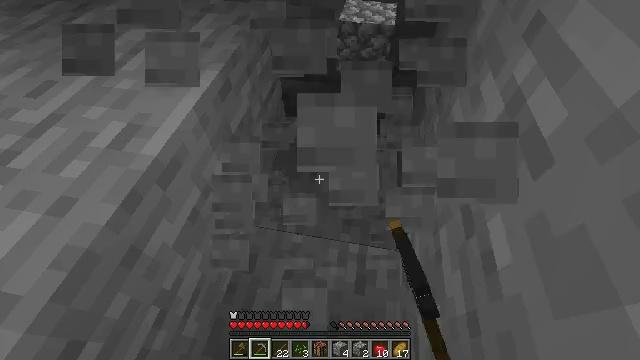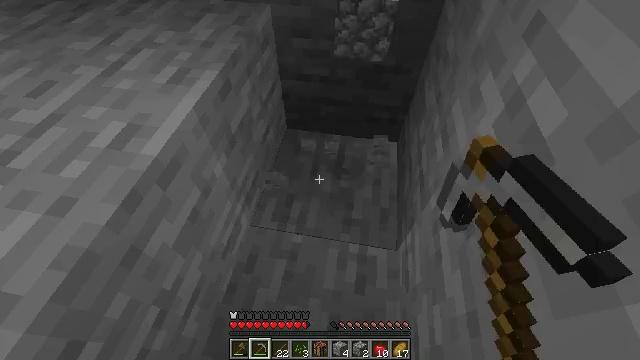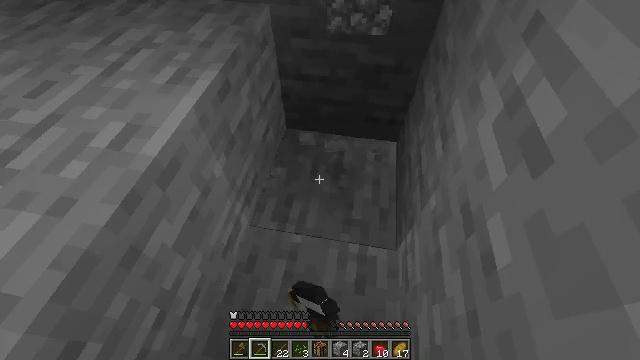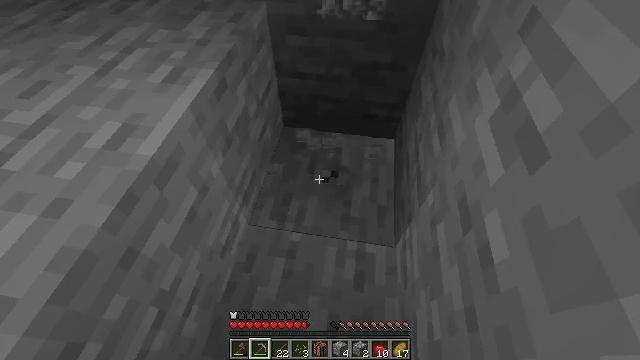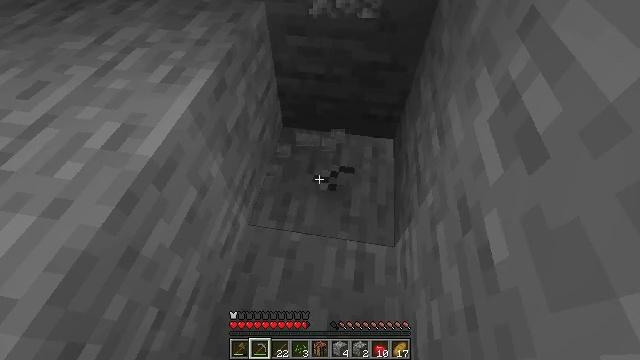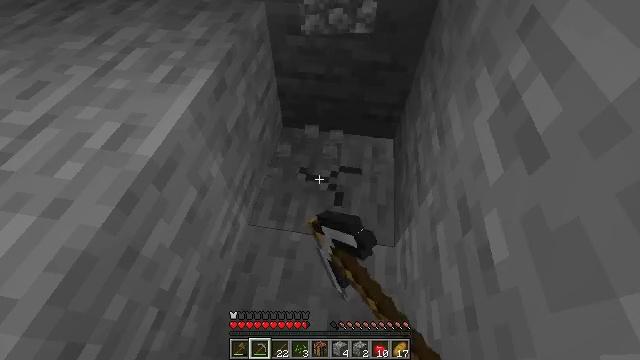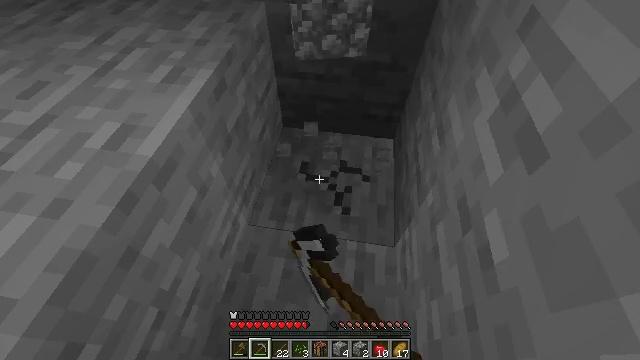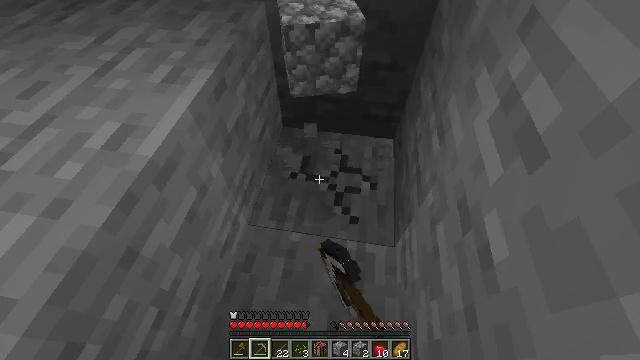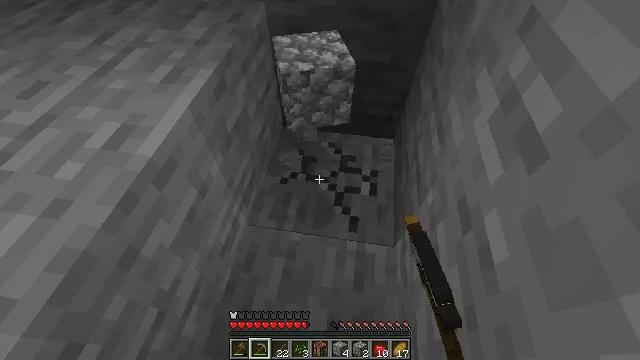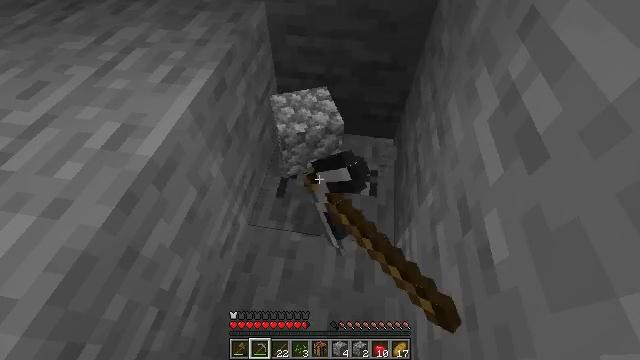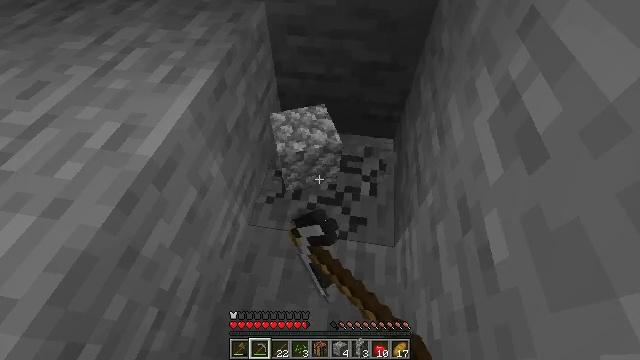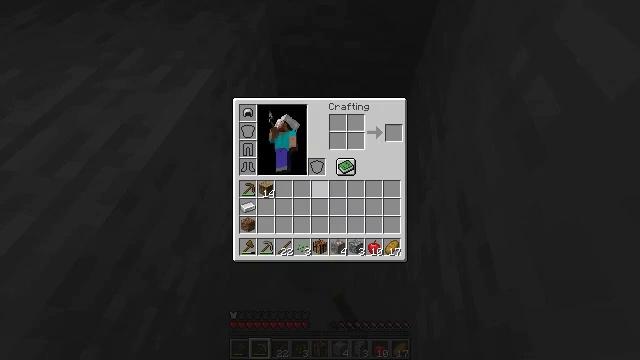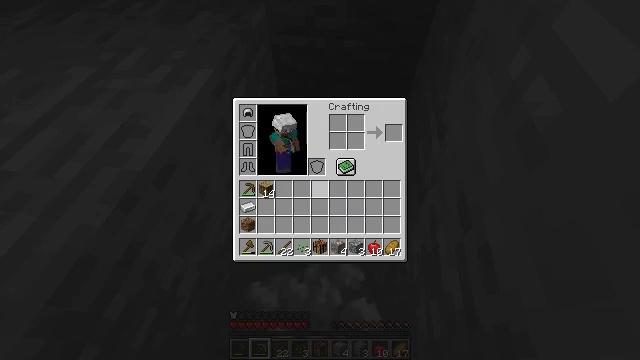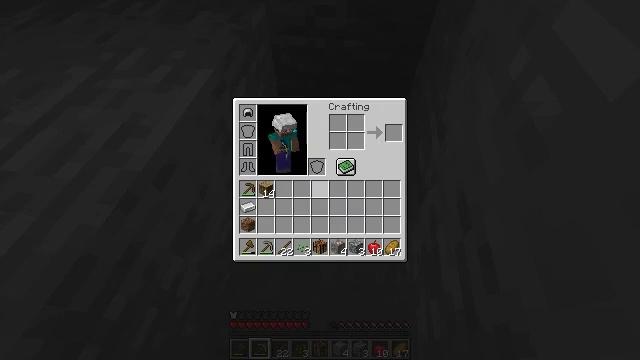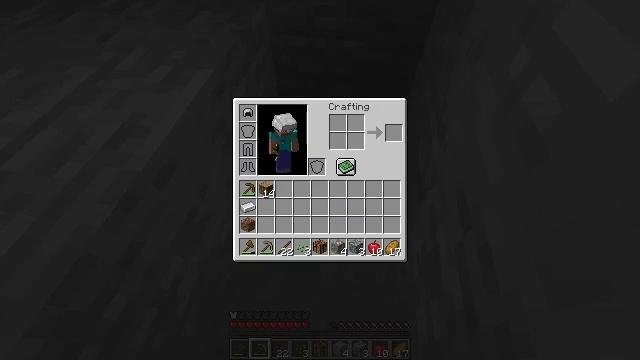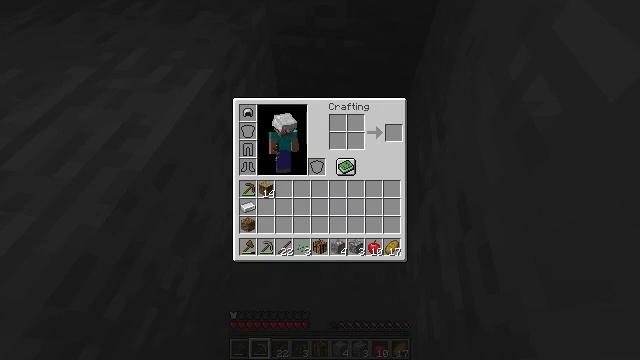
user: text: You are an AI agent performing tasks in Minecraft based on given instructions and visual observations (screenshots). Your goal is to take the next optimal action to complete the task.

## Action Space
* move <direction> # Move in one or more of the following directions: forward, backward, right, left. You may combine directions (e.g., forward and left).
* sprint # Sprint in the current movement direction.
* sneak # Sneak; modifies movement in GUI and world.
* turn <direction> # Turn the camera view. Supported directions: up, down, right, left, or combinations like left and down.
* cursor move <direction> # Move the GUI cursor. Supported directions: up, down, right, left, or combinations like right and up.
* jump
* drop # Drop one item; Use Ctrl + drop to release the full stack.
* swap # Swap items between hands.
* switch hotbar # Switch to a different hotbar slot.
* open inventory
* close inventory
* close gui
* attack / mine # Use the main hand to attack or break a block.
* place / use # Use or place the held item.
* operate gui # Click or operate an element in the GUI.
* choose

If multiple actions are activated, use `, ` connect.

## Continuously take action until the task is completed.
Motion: motion action
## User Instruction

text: Mine the grass path to create a new path.
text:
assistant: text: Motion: attack / mine
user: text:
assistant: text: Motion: attack / mine
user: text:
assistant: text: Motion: attack / mine
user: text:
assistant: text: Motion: attack / mine
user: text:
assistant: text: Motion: attack / mine
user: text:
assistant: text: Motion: attack / mine
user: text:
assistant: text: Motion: attack / mine
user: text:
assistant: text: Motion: attack / mine
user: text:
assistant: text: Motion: attack / mine
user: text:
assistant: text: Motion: attack / mine
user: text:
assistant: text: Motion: attack / mine, open inventory
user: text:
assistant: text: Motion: open inventory
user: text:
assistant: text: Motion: open inventory
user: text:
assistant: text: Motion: open inventory
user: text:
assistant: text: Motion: no_op
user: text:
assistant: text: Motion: no_op
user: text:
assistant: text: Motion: no_op
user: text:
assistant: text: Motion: no_op
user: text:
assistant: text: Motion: no_op
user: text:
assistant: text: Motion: no_op
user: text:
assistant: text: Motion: no_op
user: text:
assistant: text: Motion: no_op
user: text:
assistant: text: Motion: no_op
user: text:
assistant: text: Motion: no_op
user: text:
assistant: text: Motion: no_op
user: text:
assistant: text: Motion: no_op
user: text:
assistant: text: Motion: no_op
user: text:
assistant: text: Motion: no_op
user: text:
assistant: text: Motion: no_op
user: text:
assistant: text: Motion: no_op